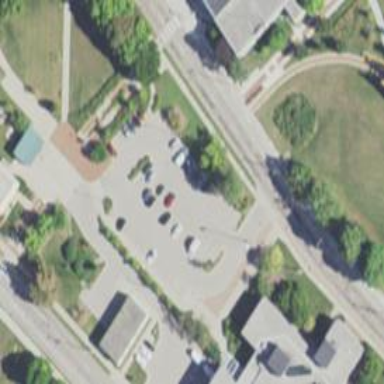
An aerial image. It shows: Parking area with surface.